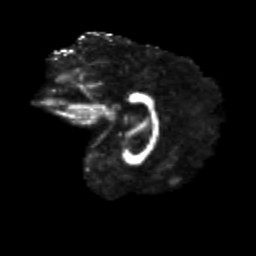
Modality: FA
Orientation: sagittal
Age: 9
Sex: female
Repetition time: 9.512 s
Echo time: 0.089 s